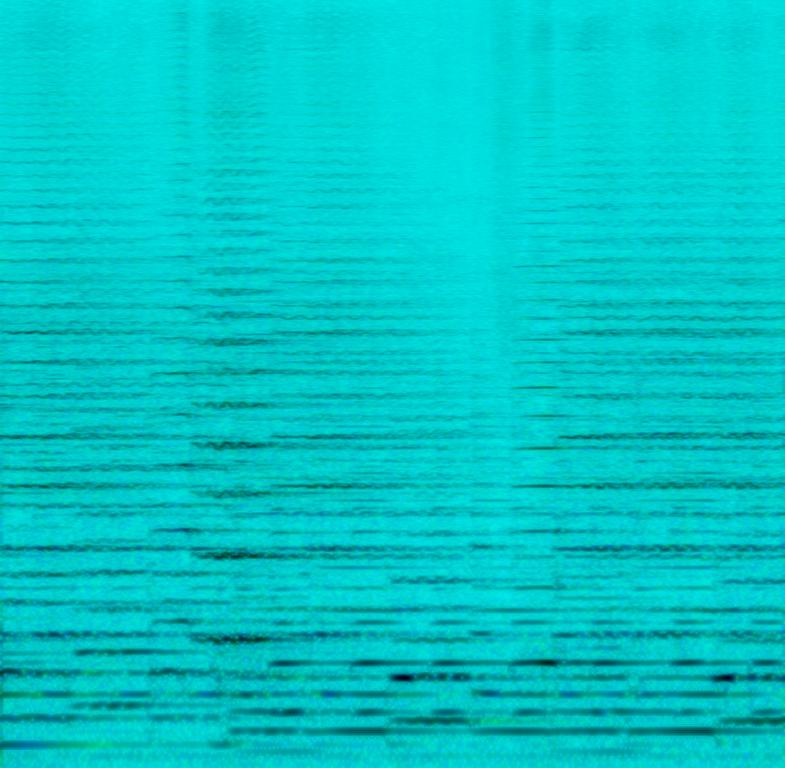
This audio contains a string section playing a romantic ballad. Violin and viola are playing the lead melody while celli are playing a rhythmic melody in the background. This song may be playing live for a wedding.